Interaction volume radius: 5 \u00c5
Interaction volume height: 25 \u00c5
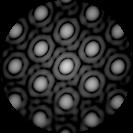
Disorder parameter: 0.01397